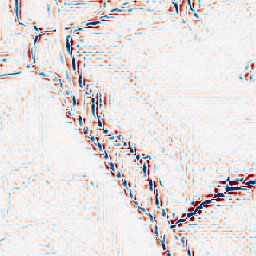
Category: wavelet
Decomposition family: wavelet_dwt
Decomposition parameters: wavelet: db2
level: 3
Upsampling method: nearest
Upsampling parameters: scale: 4
Upsampling scale: 4